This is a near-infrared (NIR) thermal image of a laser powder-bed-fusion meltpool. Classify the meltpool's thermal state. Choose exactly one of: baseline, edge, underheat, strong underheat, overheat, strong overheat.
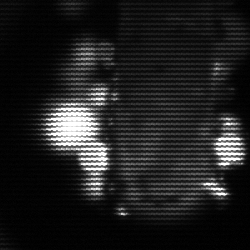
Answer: strong underheat